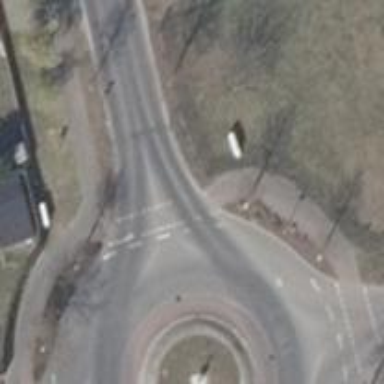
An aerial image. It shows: Road with "give way" sign.